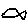
Label: fish